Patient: sex F, age 86
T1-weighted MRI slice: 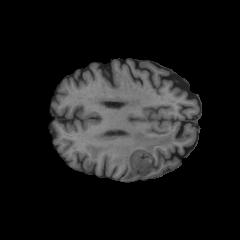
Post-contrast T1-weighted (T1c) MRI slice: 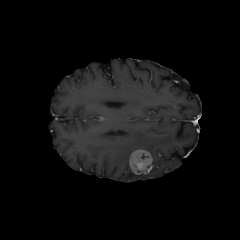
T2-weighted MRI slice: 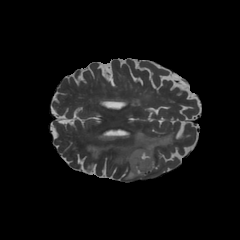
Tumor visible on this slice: yes
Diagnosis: Glioblastoma, IDH-wildtype
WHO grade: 4